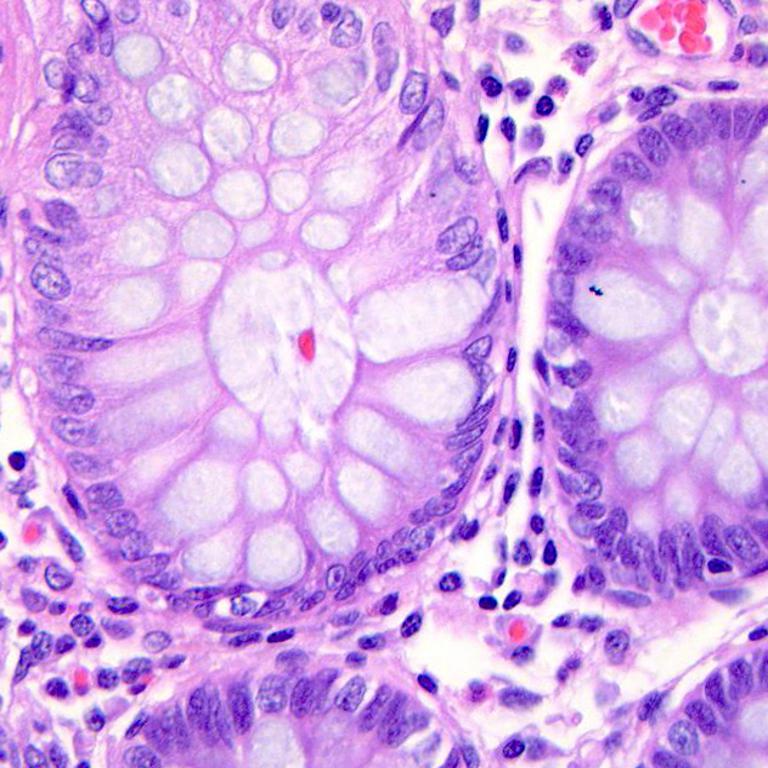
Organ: colon
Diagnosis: benign